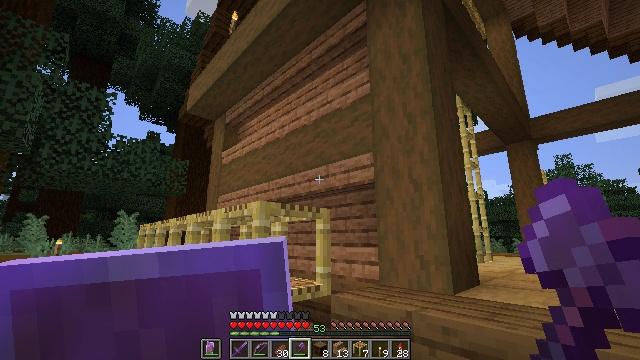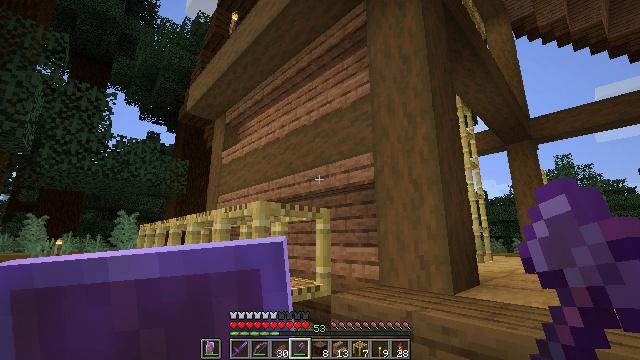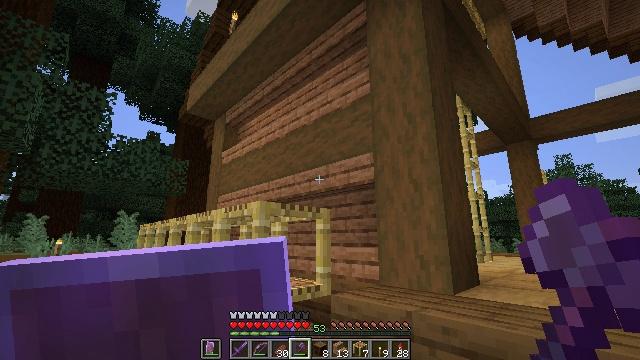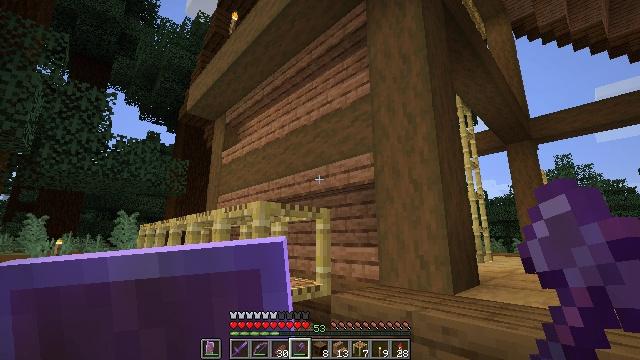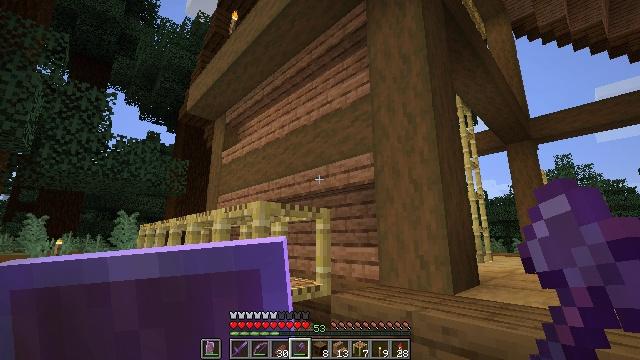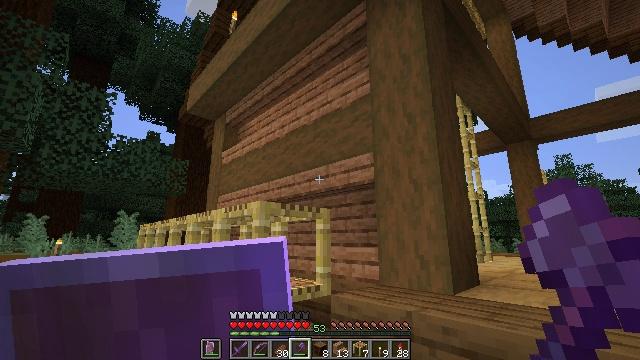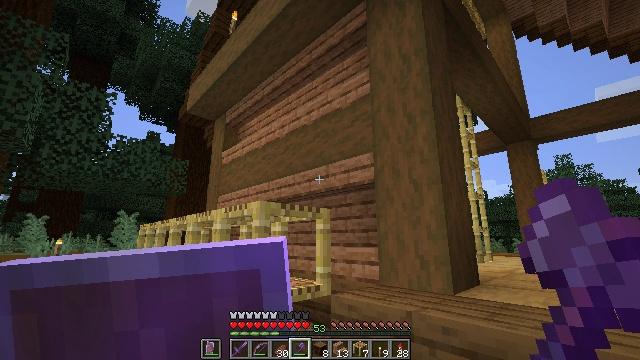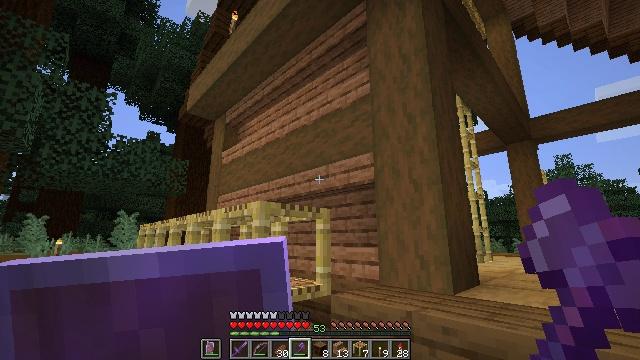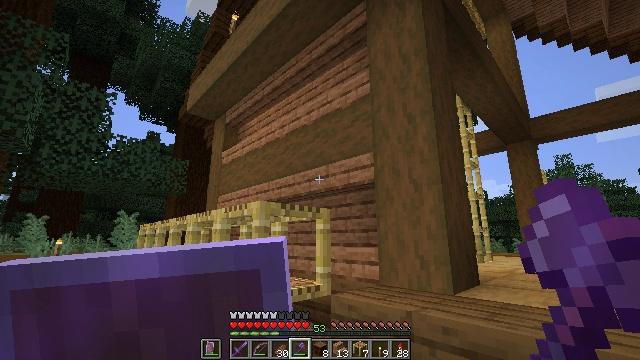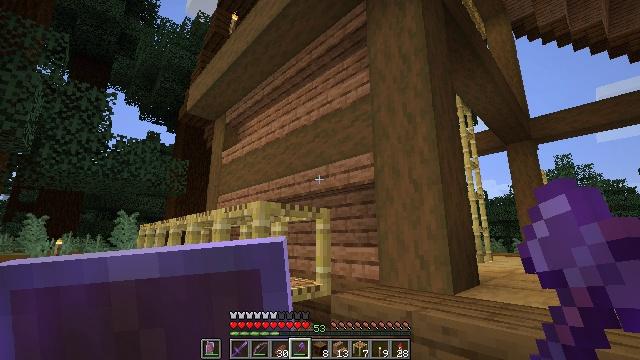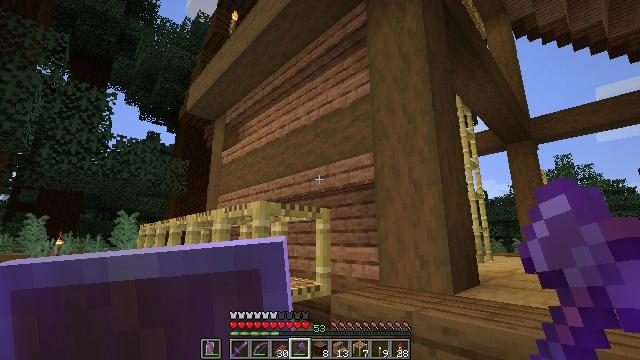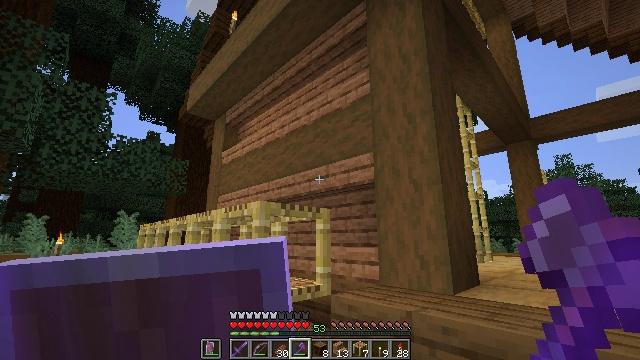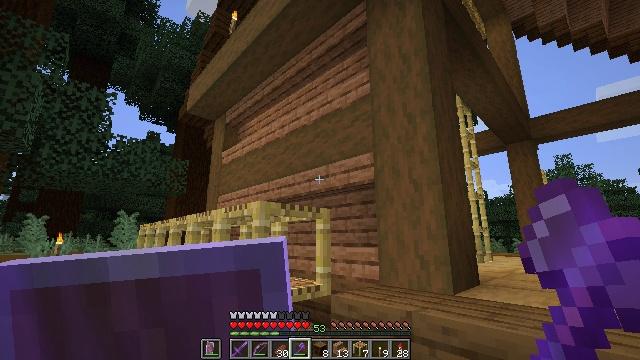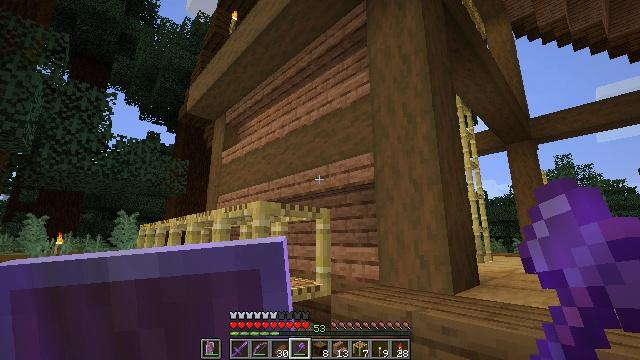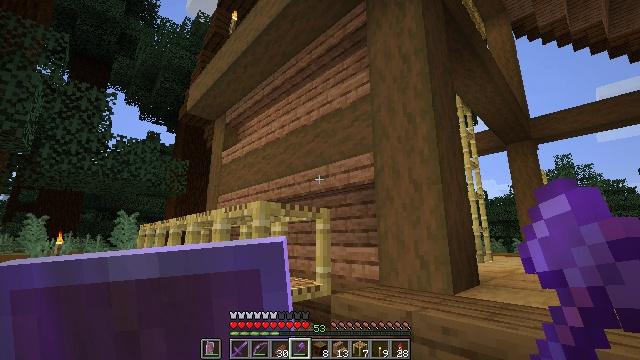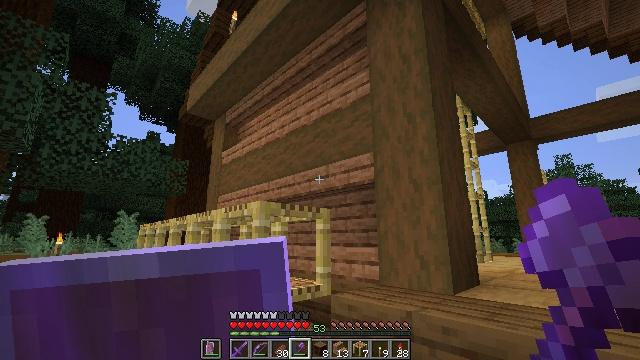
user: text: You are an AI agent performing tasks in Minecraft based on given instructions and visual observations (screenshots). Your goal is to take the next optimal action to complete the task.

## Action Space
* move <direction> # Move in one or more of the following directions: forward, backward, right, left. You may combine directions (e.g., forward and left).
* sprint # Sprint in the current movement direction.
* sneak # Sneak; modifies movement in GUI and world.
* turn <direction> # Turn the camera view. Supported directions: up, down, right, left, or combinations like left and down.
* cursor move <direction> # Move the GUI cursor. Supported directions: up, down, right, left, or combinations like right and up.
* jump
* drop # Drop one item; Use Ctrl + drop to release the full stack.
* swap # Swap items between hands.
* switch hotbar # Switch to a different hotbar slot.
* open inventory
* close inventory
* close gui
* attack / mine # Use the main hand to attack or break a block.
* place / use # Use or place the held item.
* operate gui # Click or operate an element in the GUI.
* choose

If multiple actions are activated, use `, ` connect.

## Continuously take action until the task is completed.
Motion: motion action
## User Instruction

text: Regularly mine jungle stairs for reusing.
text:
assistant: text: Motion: no_op
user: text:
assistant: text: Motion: no_op
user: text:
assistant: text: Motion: no_op
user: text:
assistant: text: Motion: no_op
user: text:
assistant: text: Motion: no_op
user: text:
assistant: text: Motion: no_op
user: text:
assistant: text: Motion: no_op
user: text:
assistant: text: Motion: no_op
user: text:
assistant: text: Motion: no_op
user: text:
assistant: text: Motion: no_op
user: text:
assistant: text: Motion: no_op
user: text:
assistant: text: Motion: no_op
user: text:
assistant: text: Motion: no_op
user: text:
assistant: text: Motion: no_op
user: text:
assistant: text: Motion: no_op
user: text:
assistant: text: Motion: no_op
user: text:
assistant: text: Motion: no_op
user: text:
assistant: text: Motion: no_op
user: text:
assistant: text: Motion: no_op
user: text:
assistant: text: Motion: no_op
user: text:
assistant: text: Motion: no_op
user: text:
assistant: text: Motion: no_op
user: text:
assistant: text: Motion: no_op
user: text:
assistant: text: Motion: no_op
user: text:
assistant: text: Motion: no_op
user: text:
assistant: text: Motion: no_op
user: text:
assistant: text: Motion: no_op
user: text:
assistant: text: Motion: no_op
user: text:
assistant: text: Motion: no_op
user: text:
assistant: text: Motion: no_op